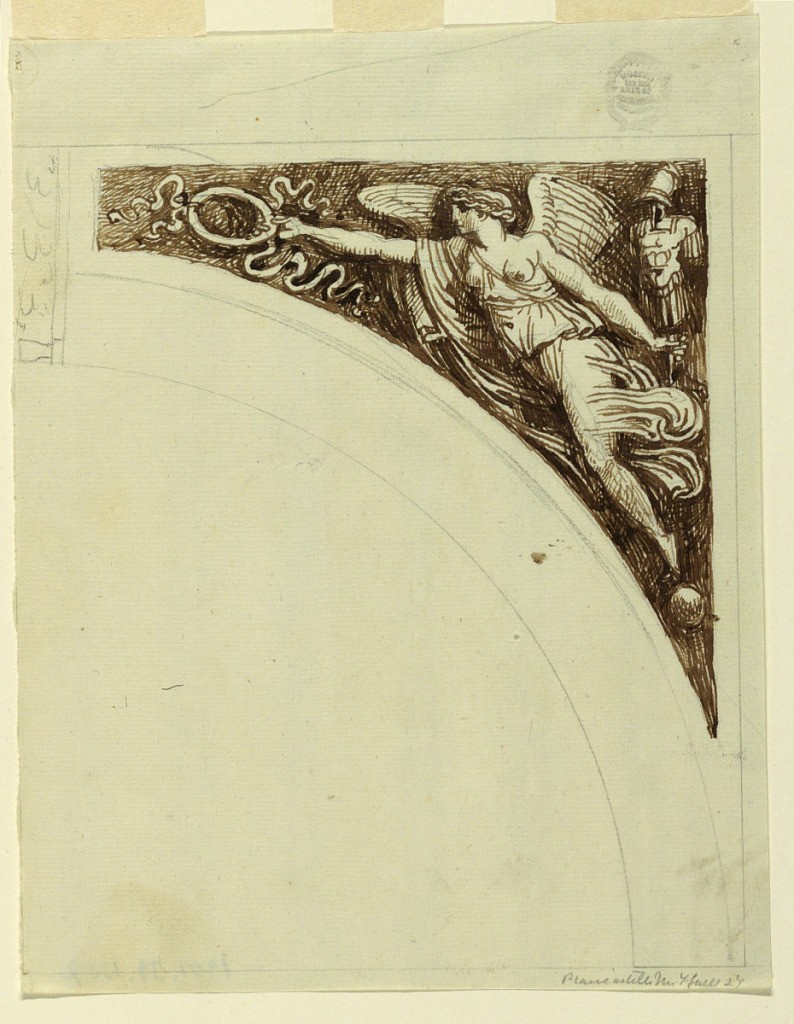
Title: A Winged Victory in the Right Spandrel of an Arch
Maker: Felice Giani, Italian, 1758–1823
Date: ca. 1805
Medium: Pen and black ink, graphite, brush and wash on paper
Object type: Drawing
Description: Right half; a triangle with a Nike holding in her outer hand a bar with a trophy, and in her inner hand a wreath. The outlines of the arch and of the case, and the keystone are sketched. Inscribed in black chalk: "fama del arco".